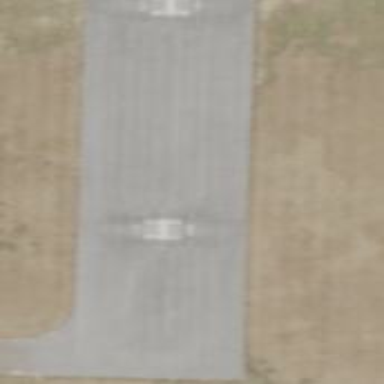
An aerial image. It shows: Image of helipad at airport.